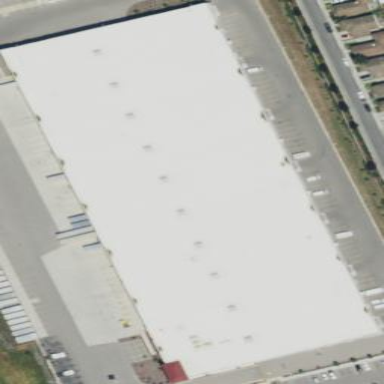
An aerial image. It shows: Building that serves as post depot.